Interaction volume radius: 5 \u00c5
Interaction volume height: 15 \u00c5
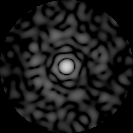
Disorder parameter: 0.8187